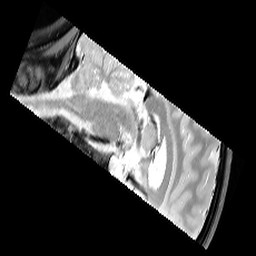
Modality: PDw
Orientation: sagittal
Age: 23
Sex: female
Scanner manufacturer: siemens
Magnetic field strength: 3 T
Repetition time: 6.49 s
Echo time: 0.016 s